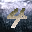
Label: 4